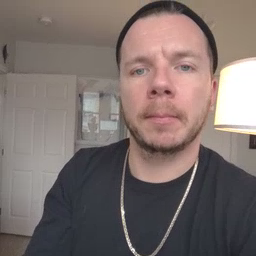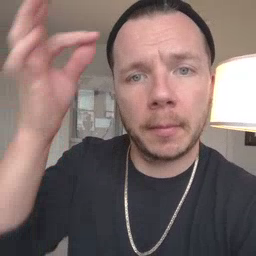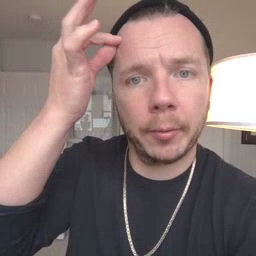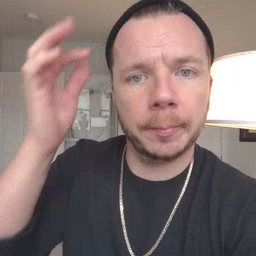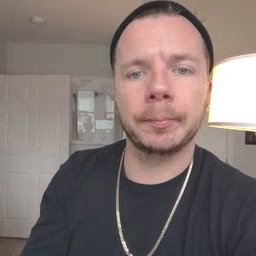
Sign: hair